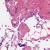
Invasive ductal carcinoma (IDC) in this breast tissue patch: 0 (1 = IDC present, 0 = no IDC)